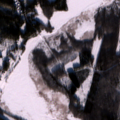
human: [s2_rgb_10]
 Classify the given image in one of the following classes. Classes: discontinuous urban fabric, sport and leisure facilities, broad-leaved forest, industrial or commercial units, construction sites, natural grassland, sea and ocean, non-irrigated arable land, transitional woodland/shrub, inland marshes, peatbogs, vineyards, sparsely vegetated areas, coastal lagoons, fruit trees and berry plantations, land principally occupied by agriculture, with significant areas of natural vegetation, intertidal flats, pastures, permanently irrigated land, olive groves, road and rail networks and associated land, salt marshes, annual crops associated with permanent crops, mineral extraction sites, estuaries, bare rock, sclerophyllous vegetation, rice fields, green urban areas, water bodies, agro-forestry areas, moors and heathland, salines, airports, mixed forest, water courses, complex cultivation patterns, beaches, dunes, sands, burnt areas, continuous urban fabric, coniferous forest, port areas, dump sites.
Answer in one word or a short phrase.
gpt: non-irrigated arable land, land principally occupied by agriculture, with significant areas of natural vegetation, broad-leaved forest, coniferous forest, mixed forest, water bodies